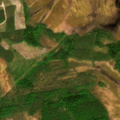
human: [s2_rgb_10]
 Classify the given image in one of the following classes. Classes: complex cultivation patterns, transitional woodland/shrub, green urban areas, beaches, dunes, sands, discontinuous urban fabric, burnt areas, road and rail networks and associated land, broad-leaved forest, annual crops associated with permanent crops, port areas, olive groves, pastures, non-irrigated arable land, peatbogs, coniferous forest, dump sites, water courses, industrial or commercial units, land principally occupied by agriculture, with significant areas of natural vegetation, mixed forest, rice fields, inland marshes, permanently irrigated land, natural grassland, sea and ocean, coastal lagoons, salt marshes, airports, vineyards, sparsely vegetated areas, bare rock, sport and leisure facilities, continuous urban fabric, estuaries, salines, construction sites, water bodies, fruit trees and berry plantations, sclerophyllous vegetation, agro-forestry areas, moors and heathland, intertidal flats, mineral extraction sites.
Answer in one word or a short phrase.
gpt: mixed forest, transitional woodland/shrub, peatbogs